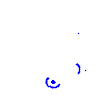
Particle: proton